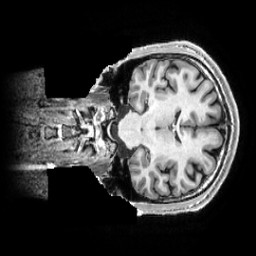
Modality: T1w
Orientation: coronal
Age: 21
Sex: male
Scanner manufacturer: ge
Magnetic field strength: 3 T
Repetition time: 0.007348 s
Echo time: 0.003036 s